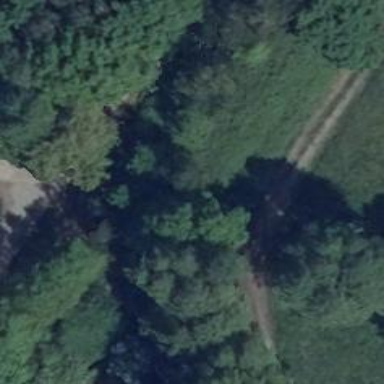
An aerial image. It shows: Abandoned railway.